Interaction volume radius: 10 \u00c5
Interaction volume height: 15 \u00c5
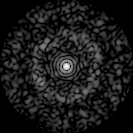
Disorder parameter: 0.833